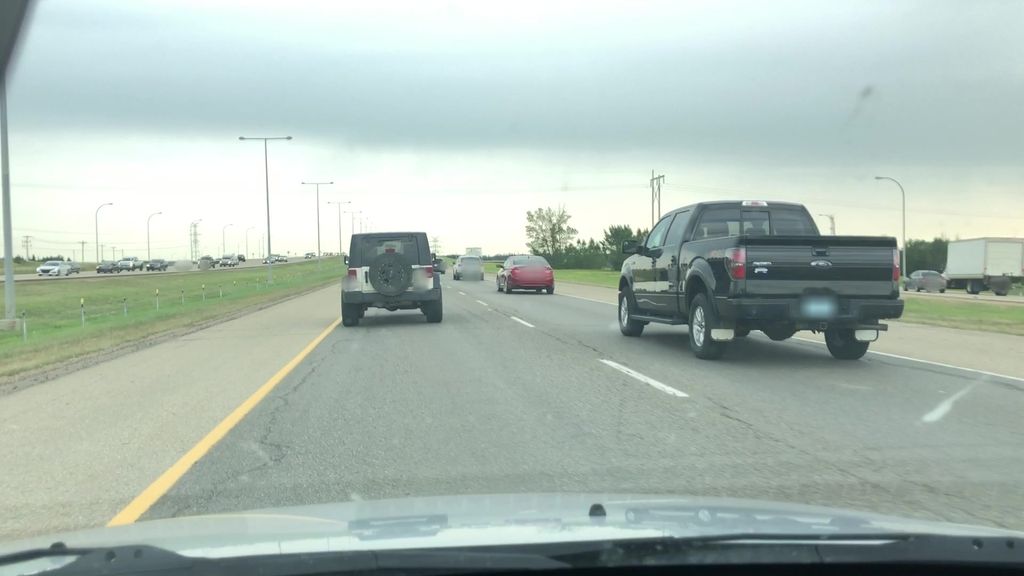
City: edmonton